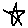
Label: star